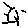
Label: sun